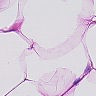
Metastatic tissue present: no